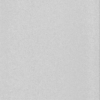
Label: dusty